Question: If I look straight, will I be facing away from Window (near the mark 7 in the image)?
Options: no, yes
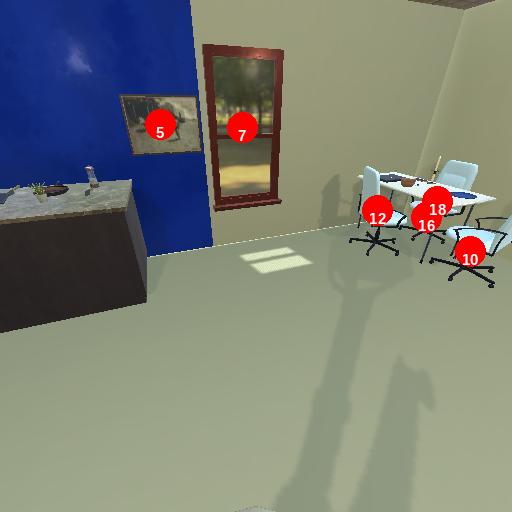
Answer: no